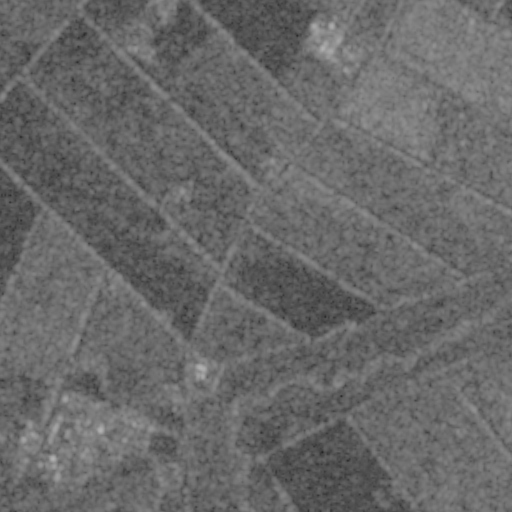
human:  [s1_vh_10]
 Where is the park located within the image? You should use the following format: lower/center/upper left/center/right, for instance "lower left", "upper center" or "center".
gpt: The park is located in the lower left of the image.
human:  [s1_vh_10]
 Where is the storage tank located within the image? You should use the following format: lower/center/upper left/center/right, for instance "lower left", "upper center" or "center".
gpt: The storage tank is located in the upper right of the image.
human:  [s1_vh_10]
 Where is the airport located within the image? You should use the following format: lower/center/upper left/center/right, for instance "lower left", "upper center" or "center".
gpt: There is no airport in the image.

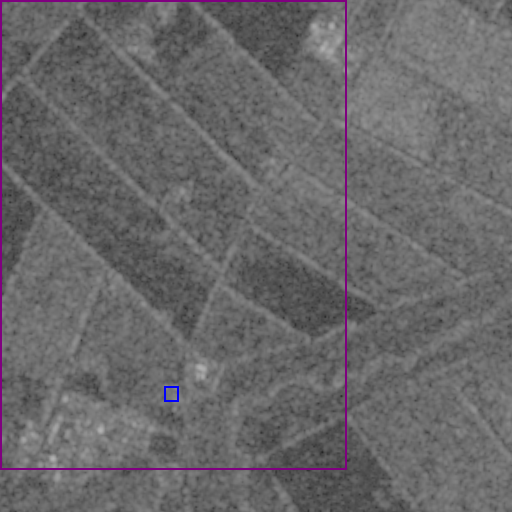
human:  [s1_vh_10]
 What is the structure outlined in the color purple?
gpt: The structure outlined in purple is a crop field.
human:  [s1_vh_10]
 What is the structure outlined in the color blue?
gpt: The structure outlined in blue is a park.
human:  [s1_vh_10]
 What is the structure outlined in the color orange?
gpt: There is no orange outline.